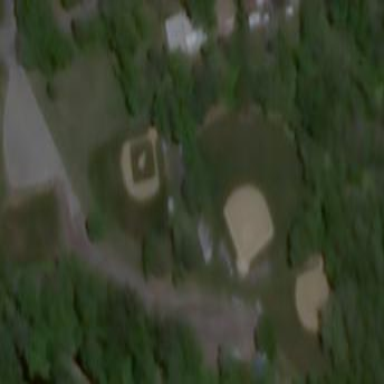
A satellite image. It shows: Baseball pitch for leisure land.